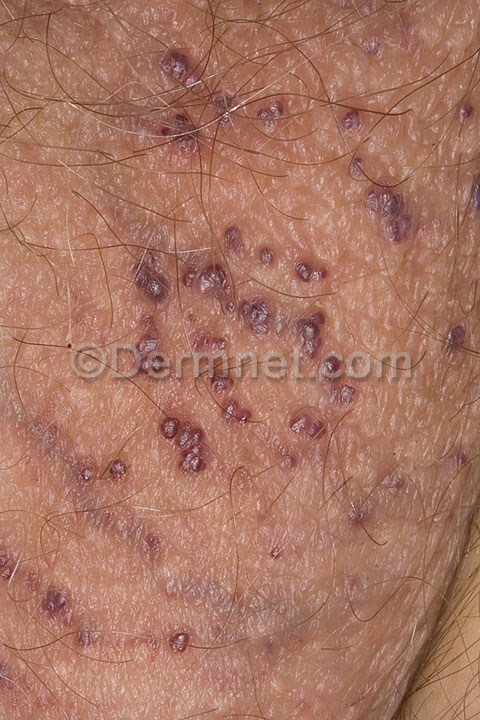
Disease: Vascular Tumors